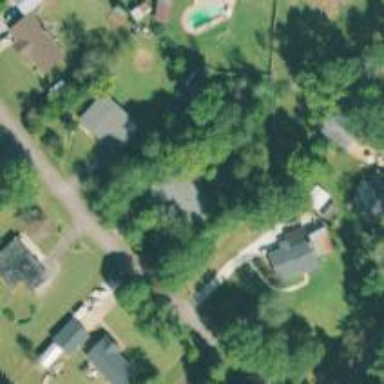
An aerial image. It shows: Driveway.